Question: I need to remove 'Wordpress' title from the error page tab as shown in the screenshot,

I tried the below code, it worked with all admin pages except the error pages
'''
add_filter('admin_title', 'my_admin_title', 10, 2);
function my_admin_title($admin_title, $title)
{
return get_bloginfo('name').' &bull; '.$title;
}
function custom_login_title( $login_title ) {
return str_replace(array( ' &lsaquo;', ' &#8212; WordPress'), array( '
&bull;', ' -New Name'),$login_title );
}
add_filter( 'login_title', 'custom_login_title' );
'''
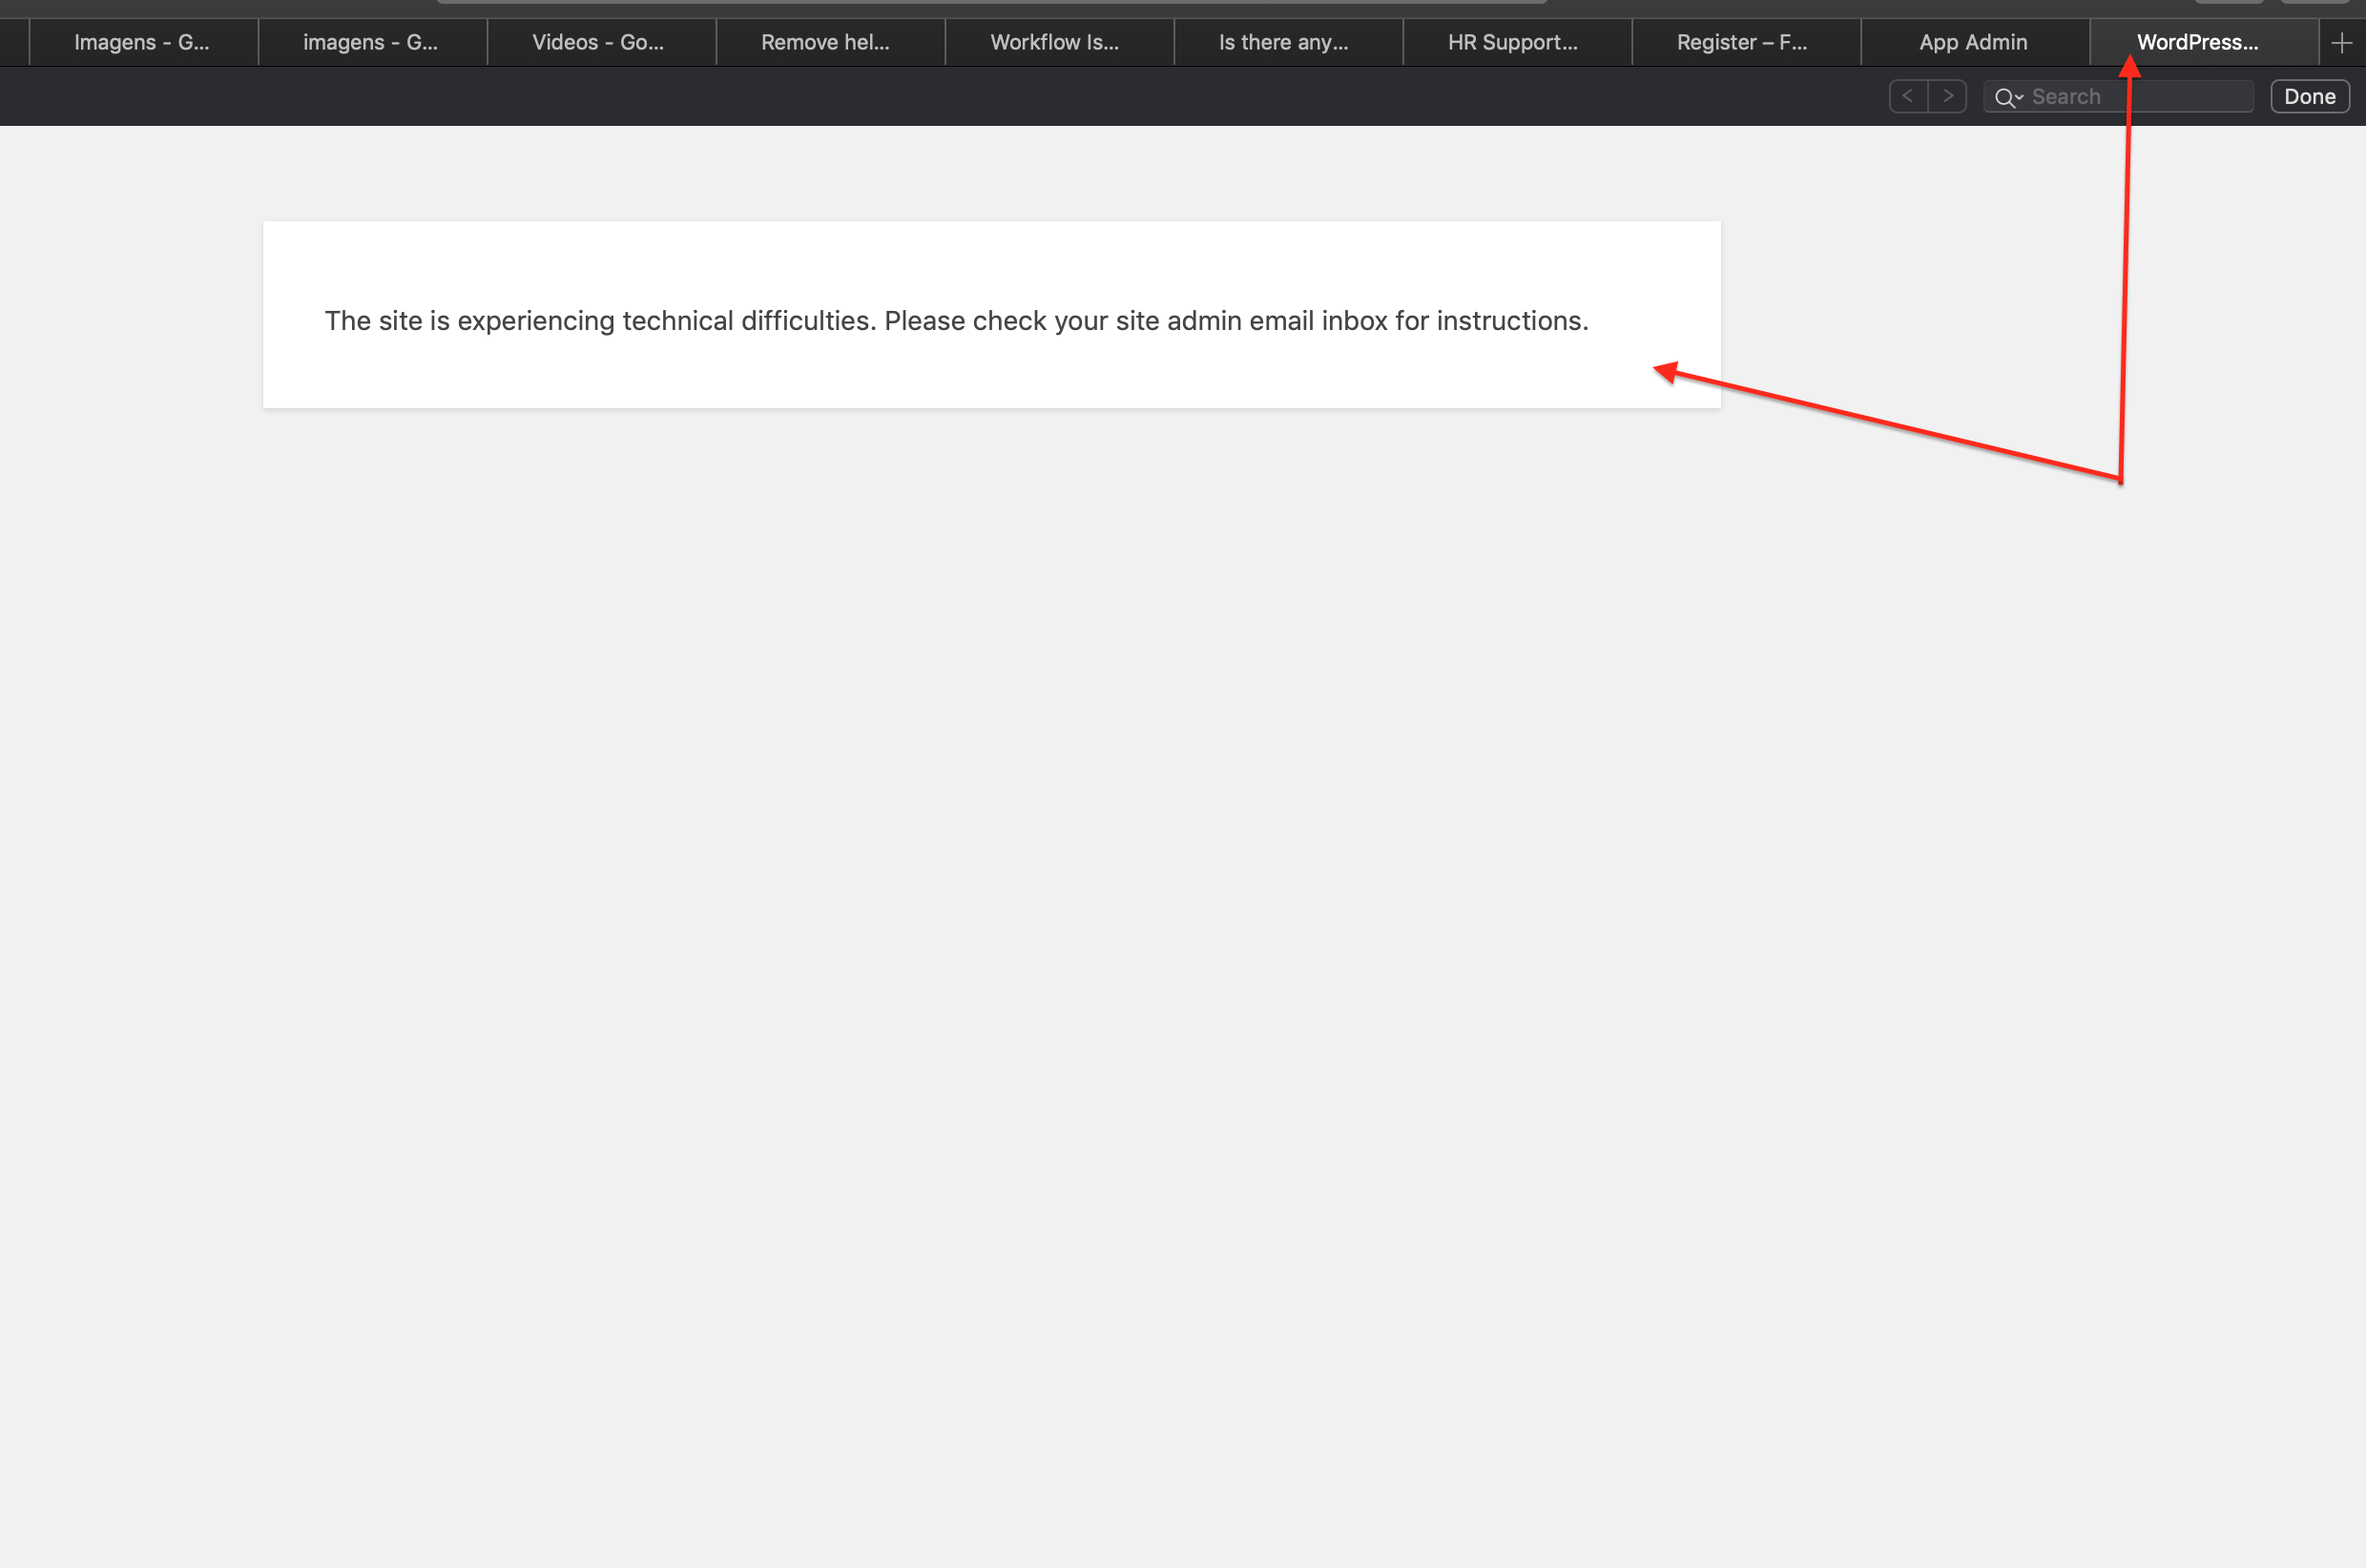
Answer: It's coming from wp-include/function.php, so you need to overwrite this at line number 3121 ()